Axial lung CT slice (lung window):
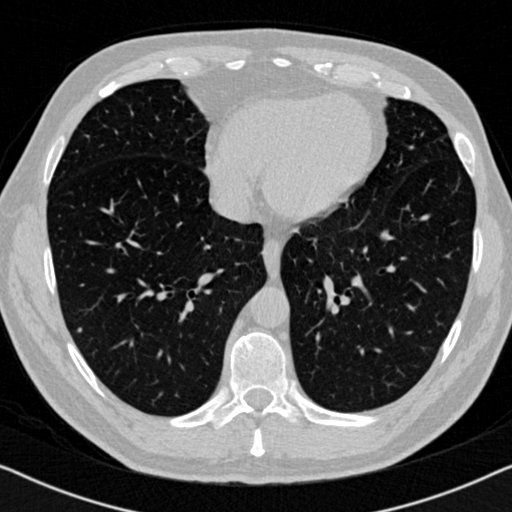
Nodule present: no